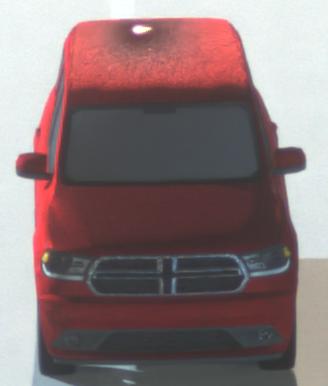
Make: Dodge
Model: Durango
Detailed model: Gen. 3
Model produced from: 2010
Doors: 5
Color: red
Road condition: dry road
Daytime: night
Contrast: high contrast